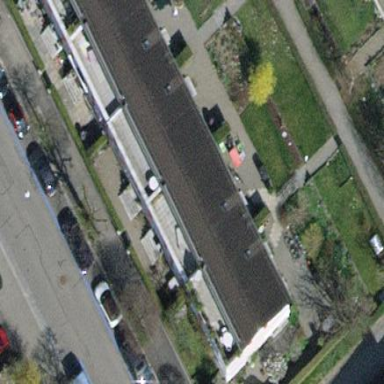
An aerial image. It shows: Terrace building with gabled roof.